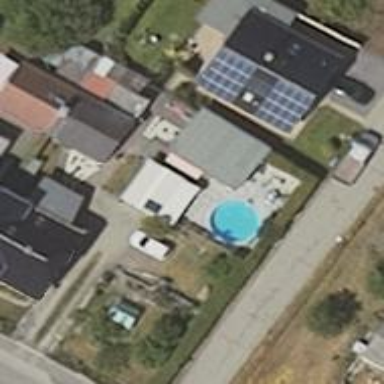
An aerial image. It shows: Swimming pool located in leisure land.